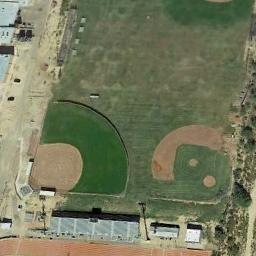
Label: baseball_diamond